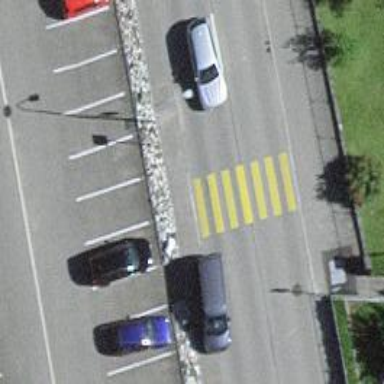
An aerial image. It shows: Marked crossing with zebra stripes on the road.